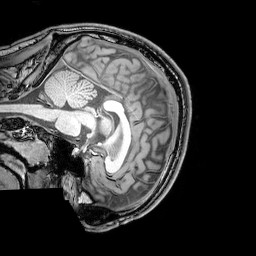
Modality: T1w
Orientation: sagittal
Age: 23
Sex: male
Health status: healthy
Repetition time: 0.081 s
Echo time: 0.037 s